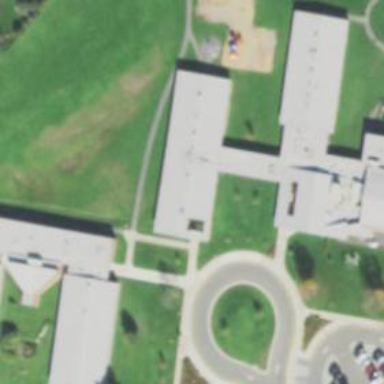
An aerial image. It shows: School building.